Field crop: maize
Growth stage: 2
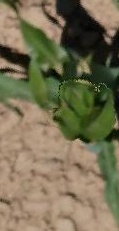
Species: maize